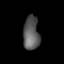
Tissue: lung
Cell type: Epithelial cells
Senescence score: 0.221
Nuclear area (px): 535
Mean DAPI intensity: 90.252